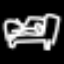
Label: bed